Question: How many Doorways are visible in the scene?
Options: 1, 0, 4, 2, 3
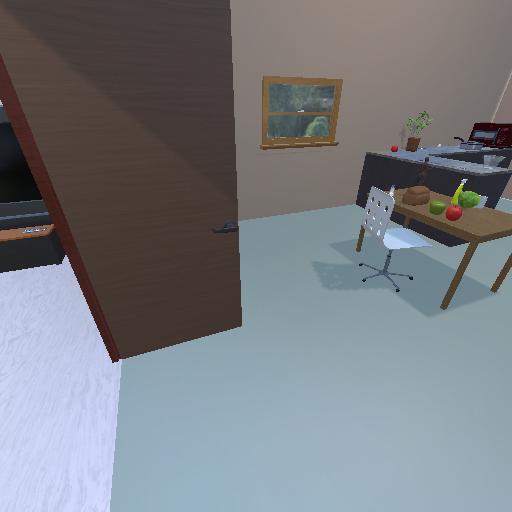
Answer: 1